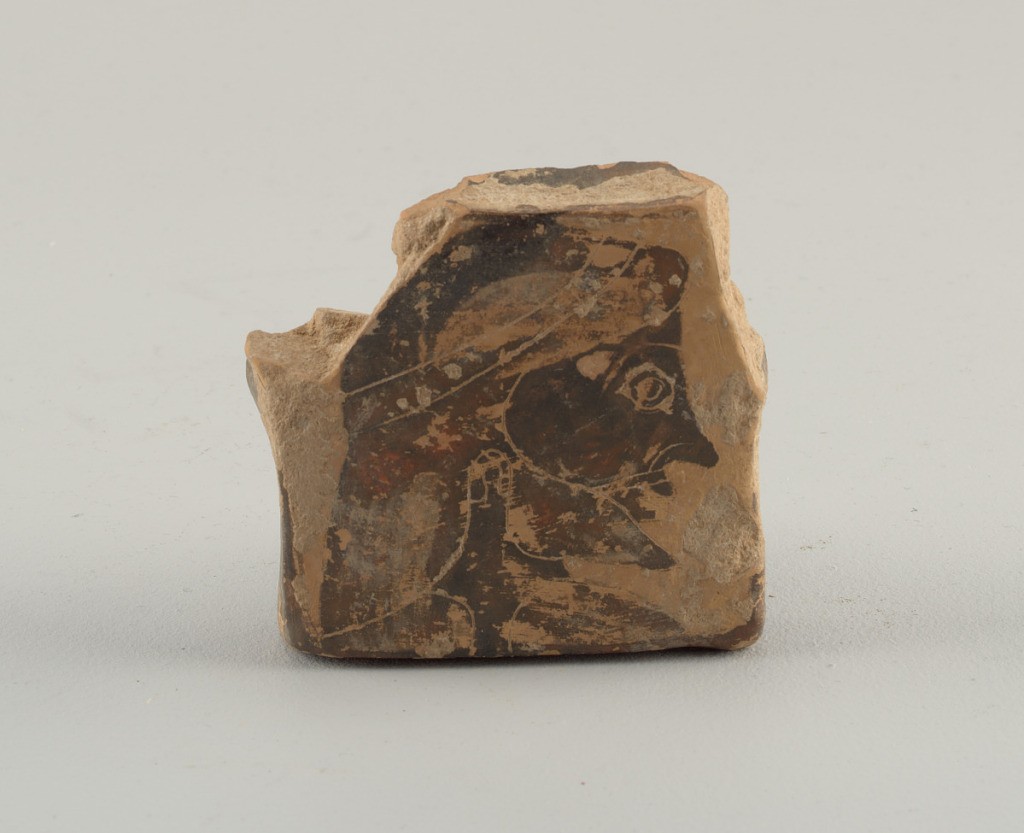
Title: Tile
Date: early 6th century
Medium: Earthenware
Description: fragment w/ frame